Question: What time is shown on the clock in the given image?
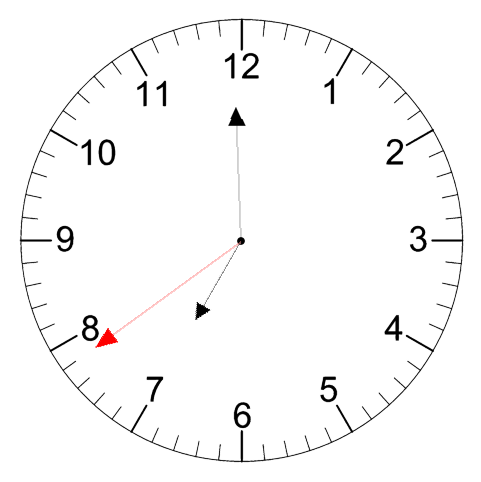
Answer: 06:59:39